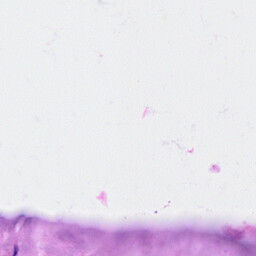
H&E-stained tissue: Breast